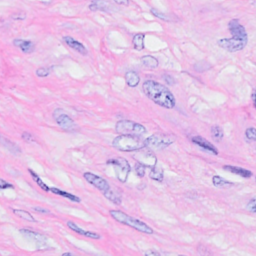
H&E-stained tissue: Breast